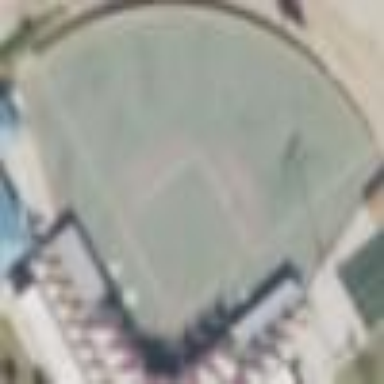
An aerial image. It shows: Baseball pitch for leisure land activities.